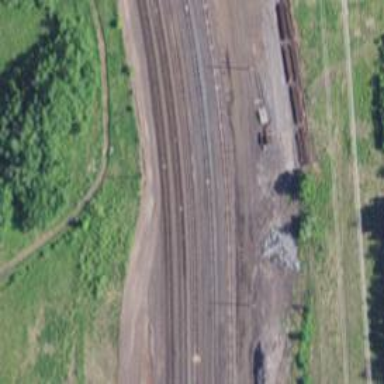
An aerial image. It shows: Railway with two tracks.